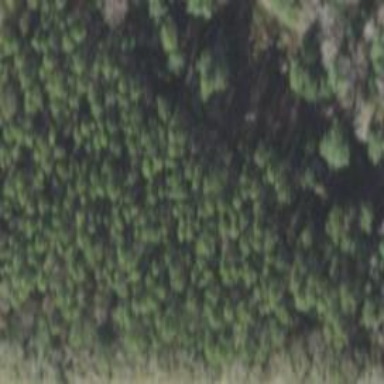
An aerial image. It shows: Forest dominated by needle-leaved trees.